Interaction volume radius: 5 \u00c5
Interaction volume height: 30 \u00c5
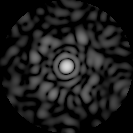
Disorder parameter: 0.8059